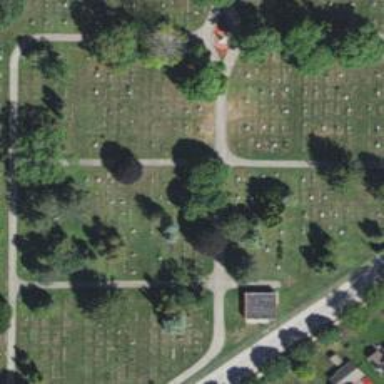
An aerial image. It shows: Cemetery.